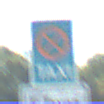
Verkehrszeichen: Taxenstand
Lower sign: FahrzeugeVerbaleAngabe2
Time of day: Midday
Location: Outdoor (Nature)
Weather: Clear
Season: NotSpecified
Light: Natural